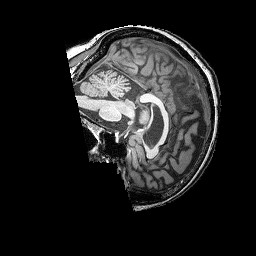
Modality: T1w
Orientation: sagittal
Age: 68
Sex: female
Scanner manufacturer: siemens
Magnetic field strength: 3 T
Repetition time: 2.25 s
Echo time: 0.00415 s